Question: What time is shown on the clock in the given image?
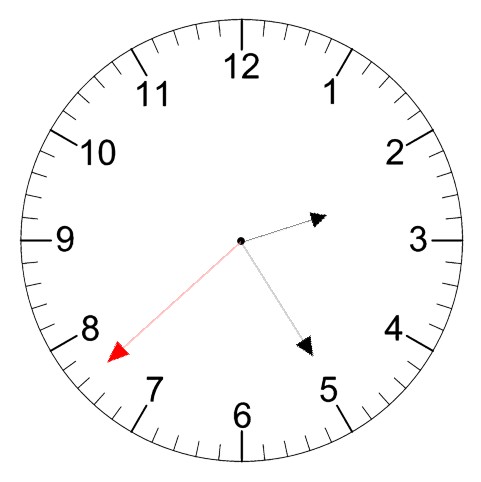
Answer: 02:24:38